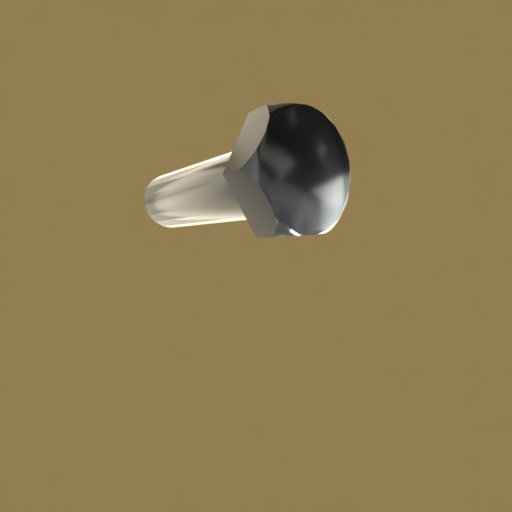
Label: bolt